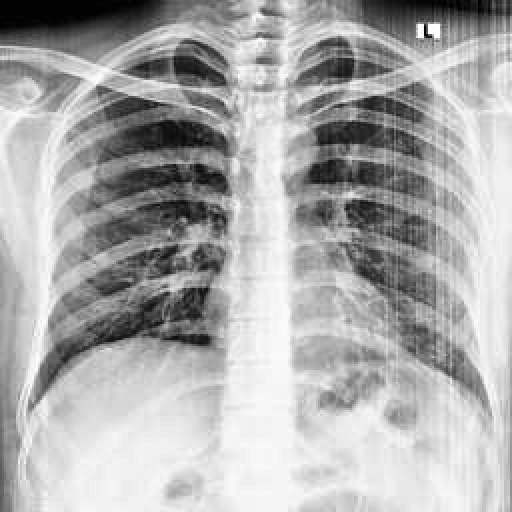
Finding: NORMAL